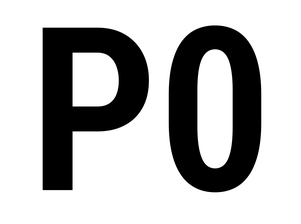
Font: Roboto_Condensed_SemiBold